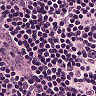
Metastatic tissue present: no